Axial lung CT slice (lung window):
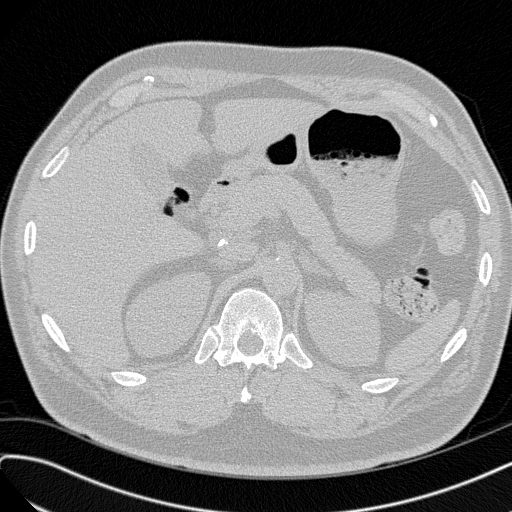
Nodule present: no